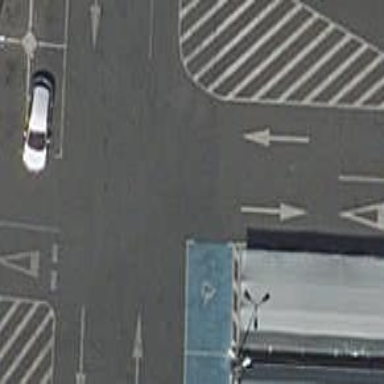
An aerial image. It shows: Asphalt parking aisle road for service vehicles.